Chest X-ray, AP view. Patient: 28 years old, sex M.
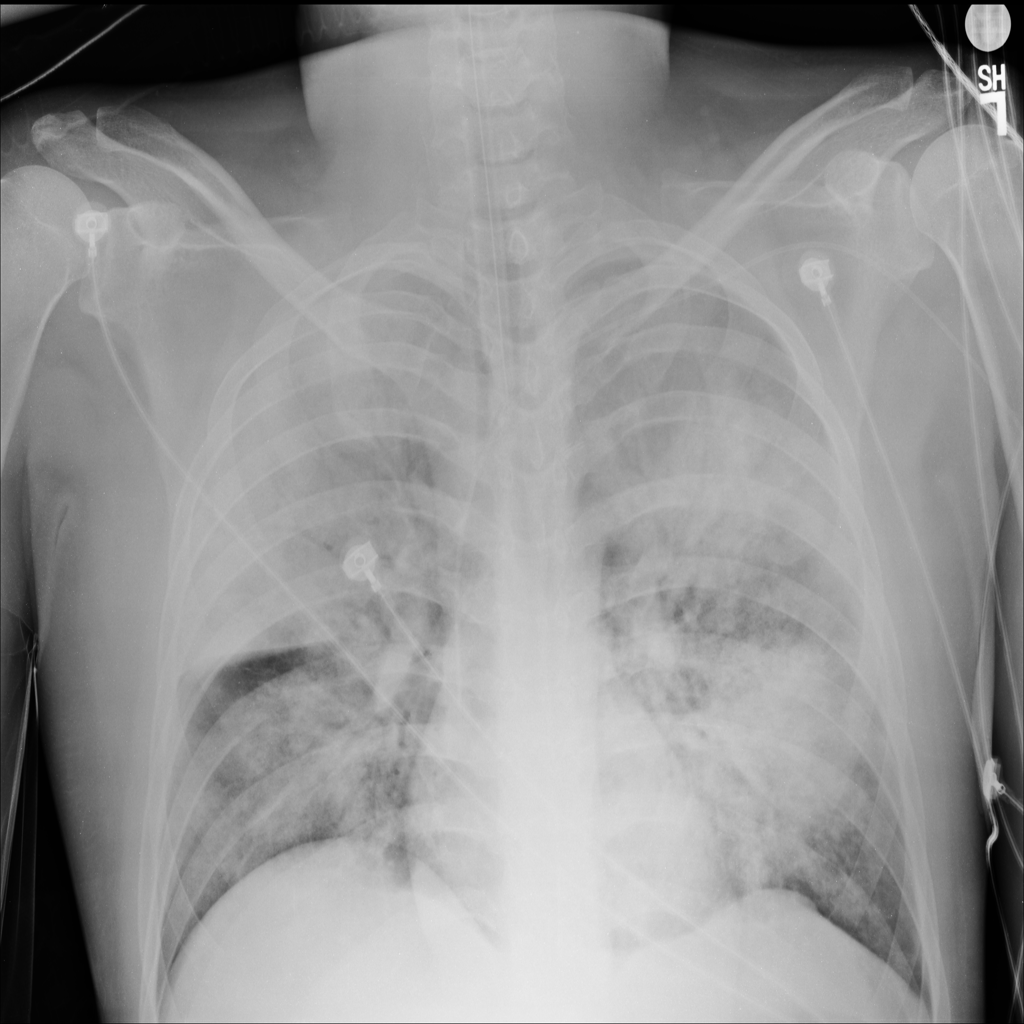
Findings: Infiltration, Nodule